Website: crate-barrel
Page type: payment
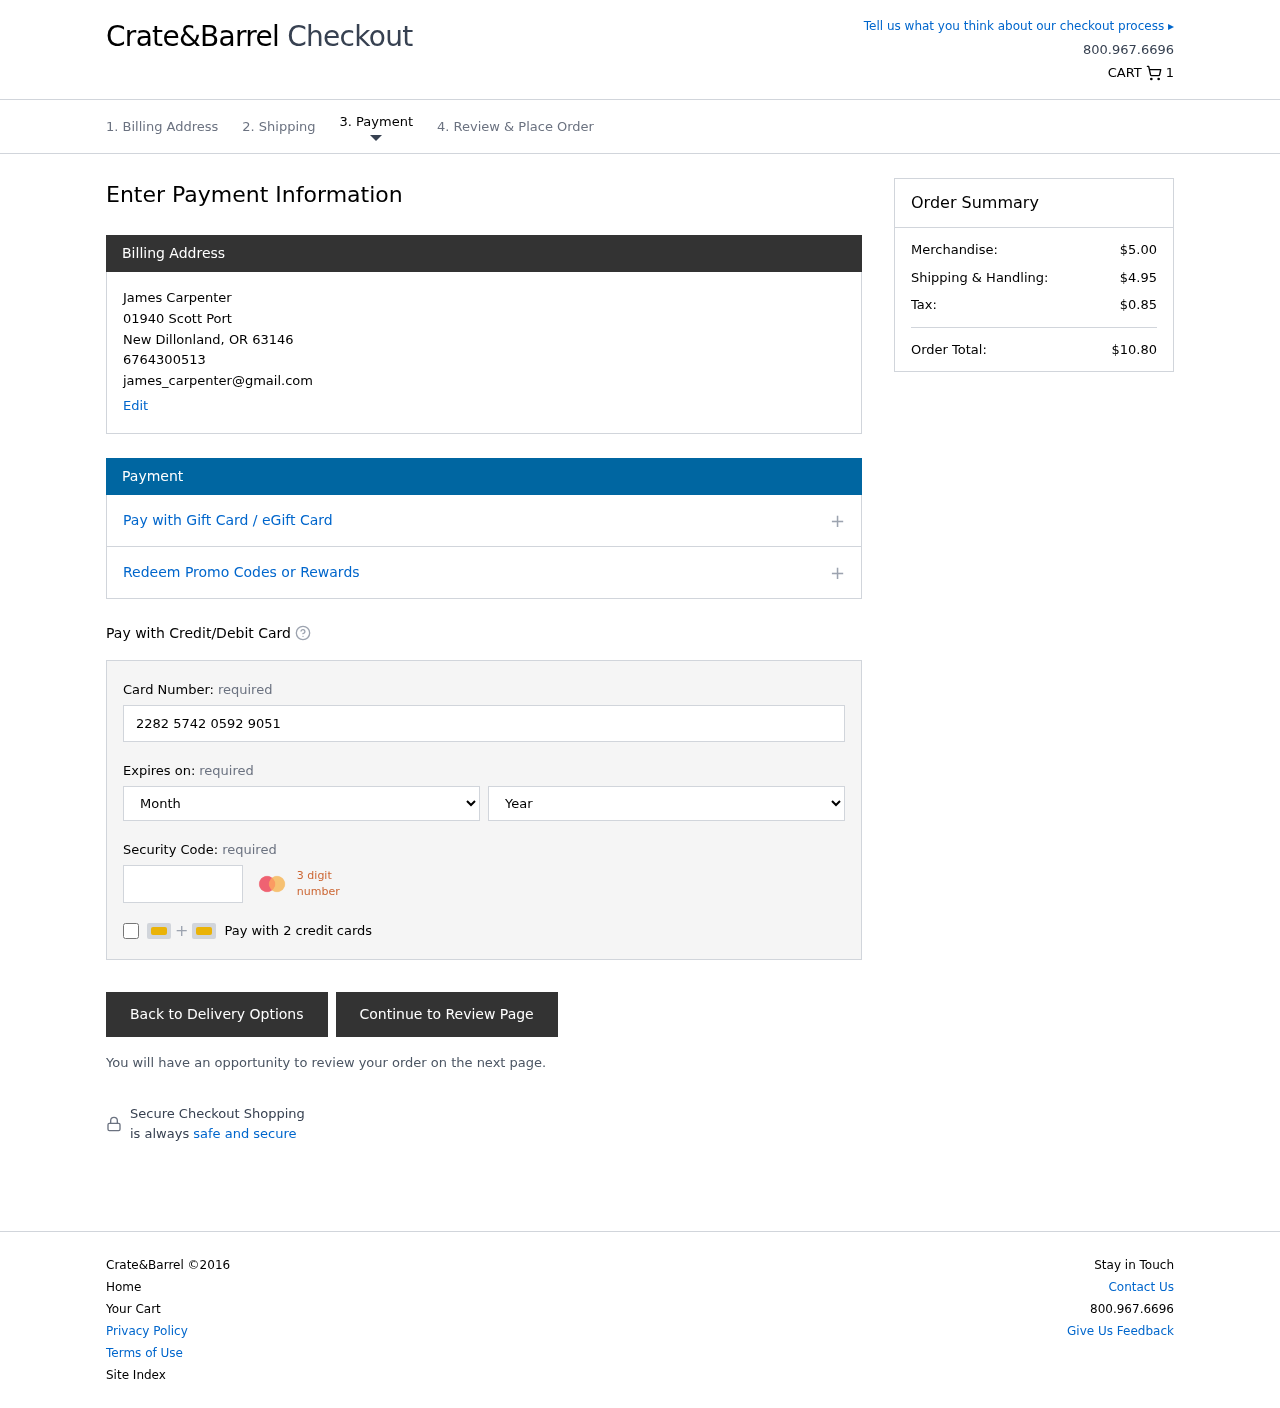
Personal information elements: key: PII_CARD_CVV
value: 972
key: PII_CARD_EXPIRY_MONTH
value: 08
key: PII_CARD_EXPIRY_YEAR
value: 29
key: PII_CARD_NUMBER
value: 2282 5742 0592 9051
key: PII_CITY
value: New Dillonland
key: PII_EMAIL
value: james_carpenter@gmail.com
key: PII_FULLNAME
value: James Carpenter
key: PII_PHONE
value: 6764300513
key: PII_POSTCODE
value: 63146
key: PII_STATE_ABBR
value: OR
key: PII_STREET
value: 01940 Scott Port
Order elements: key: ORDER_NUM_ITEMS
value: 1
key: ORDER_SUBTOTAL
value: $5.00
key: ORDER_SHIPPING_COST
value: $4.95
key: ORDER_TAX
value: $0.85
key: ORDER_TOTAL
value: $10.80